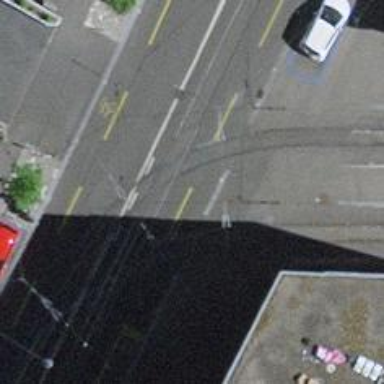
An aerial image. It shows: Tram level crossing on the railway.